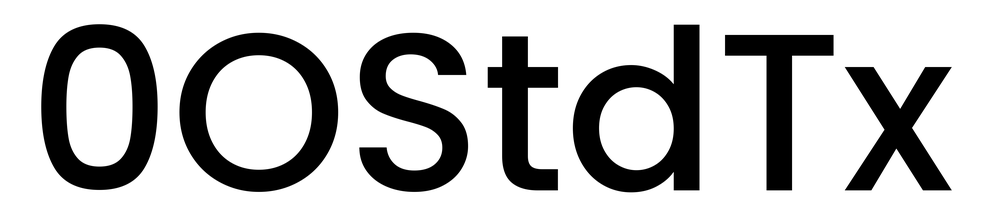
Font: Poppins-Medium